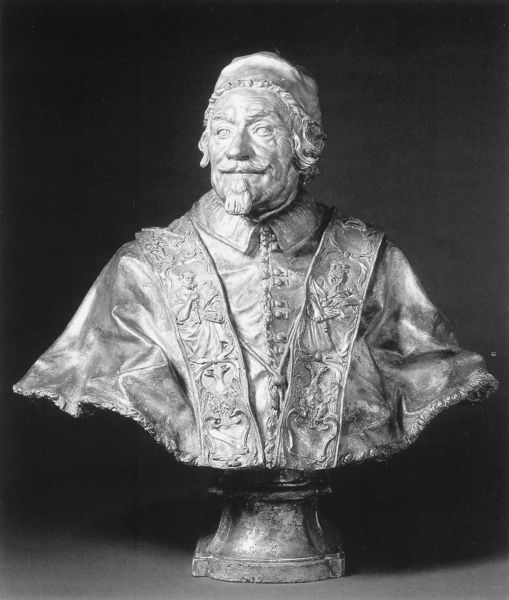
Titel: Büste des Alessandro Rondanini
Künstler: Domenico Guidi
Institution: Mentana, Collezione Zeri
Schlagwörter: kopf, mann, schatten, umhang, weiß, ausschnitt, grau, hut, licht, mund, männer, nase, schwarz, stirn, blick, haube, muster, alt, anzug, bart, hemd, kappe, mütze, augen, falten, gesicht, kragen, sockel, stein, porträt, geistlicher, gewand, haare, mantel, stickerei, adel, borte, locken, poträt, skulptur, statue, beine, lächeln, wangen, kette, bischof, kaiser, papst, dekoration, bordüre, brauen, büste, bronze, plastik, knöpfe, schnauzer, ziegenbart, foto, antike, schwarz-weiß, herrscher, spitzbart, chinesisch, talar, halb, mittelalter, franzose, latein, stele, konig, ntike, bäm